RGB frame:
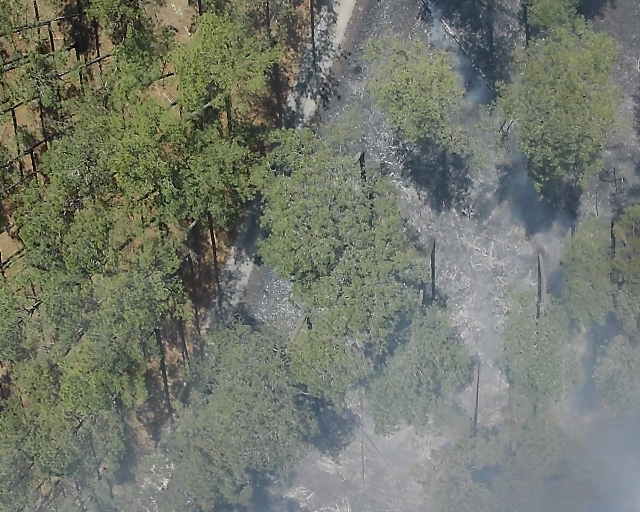
Thermal frame:
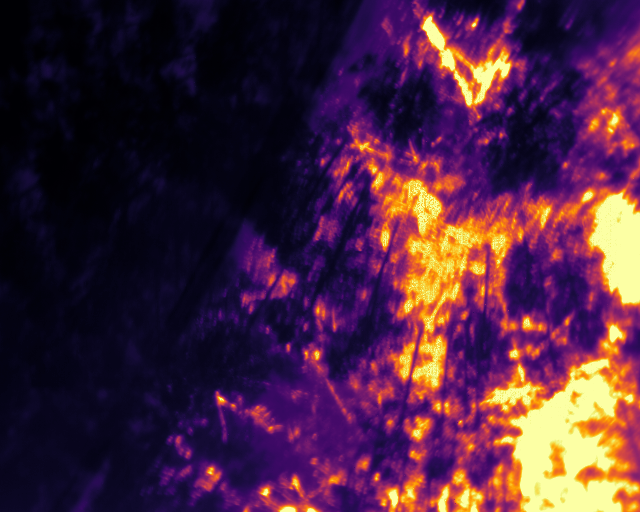
Captured: 2026-02-27 02:39:52
Pixels at or above 80 °C: 85524 (fraction of frame: 0.261)